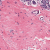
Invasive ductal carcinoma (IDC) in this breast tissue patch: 0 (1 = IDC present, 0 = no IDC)